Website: slack
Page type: billing-address
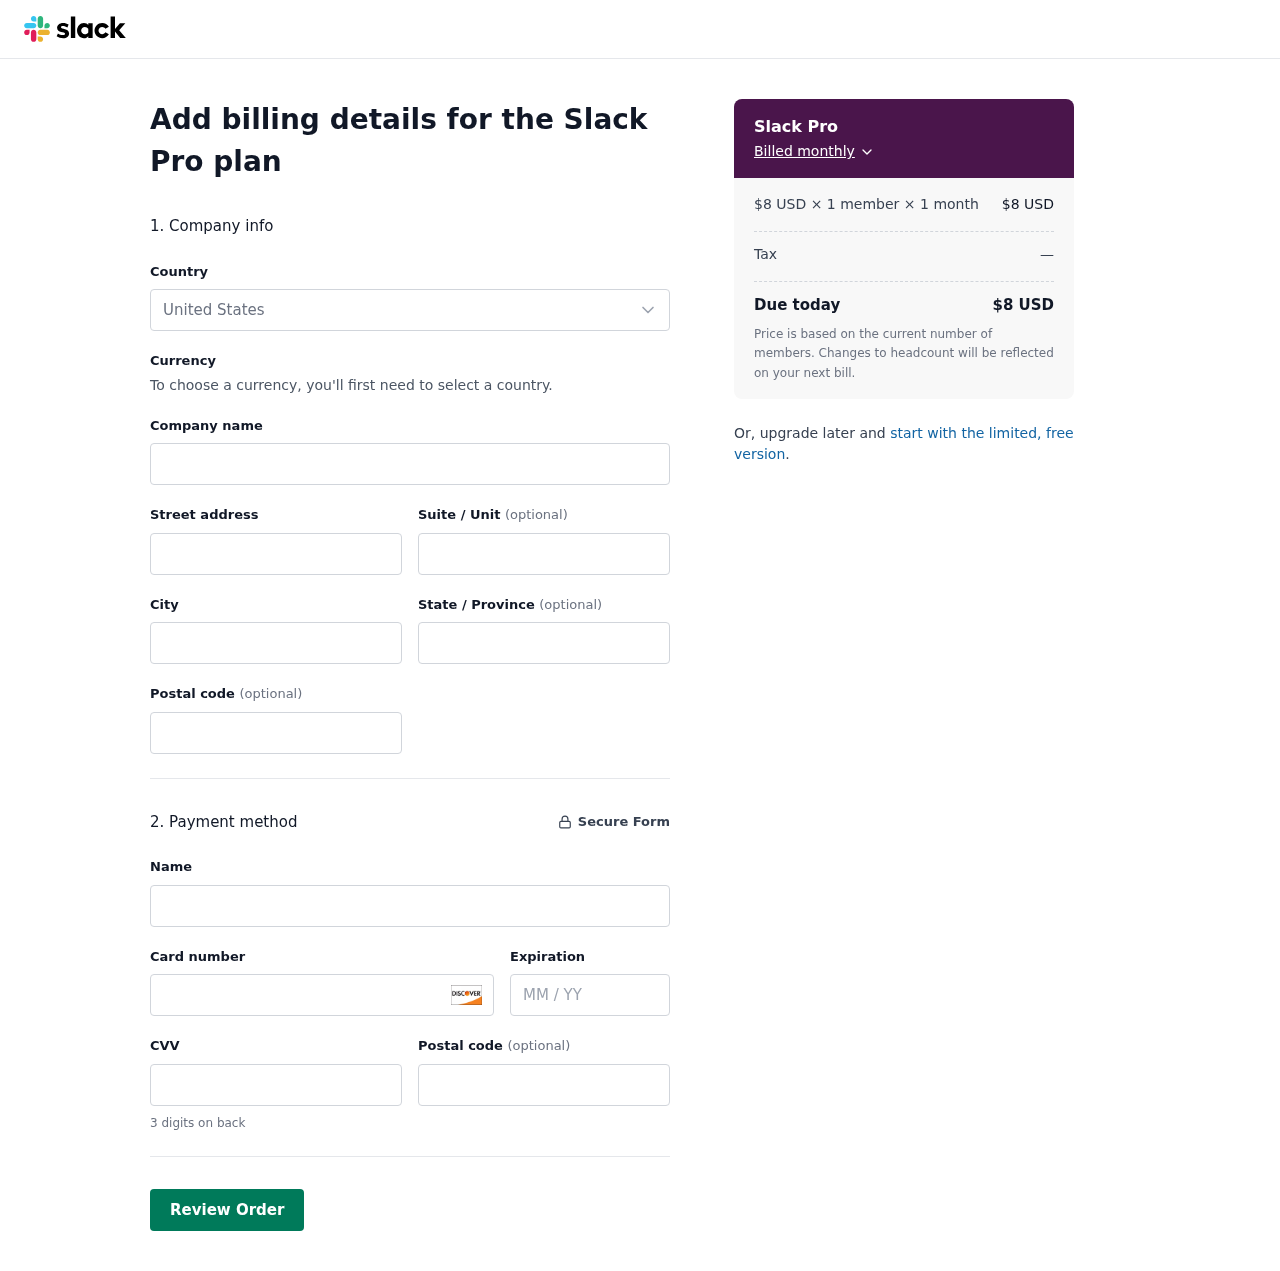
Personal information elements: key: PII_CARD_CVV
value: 016
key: PII_CARD_EXPIRY
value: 08/26
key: PII_CARD_NUMBER
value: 6011 6668 9129 1041
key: PII_CITY
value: Port Angelaport
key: PII_COUNTRY
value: United States
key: PII_FULLNAME
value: Chelsea Griffin
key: PII_POSTCODE
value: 88331
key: PII_POSTCODE2
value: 20414
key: PII_STATE
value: Nevada
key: PII_STREET
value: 97867 John Point Apt. 175
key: PII_STREET2
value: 781 Thompson Villages
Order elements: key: ORDER_PLAN_PRICE
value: $8 USD
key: ORDER_NUM_MEMBERS
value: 1 member
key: ORDER_NUM_MONTHS
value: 1 month
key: ORDER_SUBTOTAL
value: $8 USD
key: ORDER_TAX
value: —
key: ORDER_TOTAL
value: $8 USD